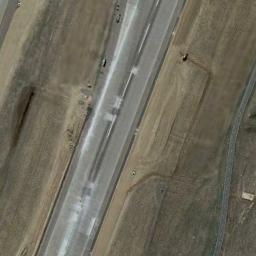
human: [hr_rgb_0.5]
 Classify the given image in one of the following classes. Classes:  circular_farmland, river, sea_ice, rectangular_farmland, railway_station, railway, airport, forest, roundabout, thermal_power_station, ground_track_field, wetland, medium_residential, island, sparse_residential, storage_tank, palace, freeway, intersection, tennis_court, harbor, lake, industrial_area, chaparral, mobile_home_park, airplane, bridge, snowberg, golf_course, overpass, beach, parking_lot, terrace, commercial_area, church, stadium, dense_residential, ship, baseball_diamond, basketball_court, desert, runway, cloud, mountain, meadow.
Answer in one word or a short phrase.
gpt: runway